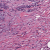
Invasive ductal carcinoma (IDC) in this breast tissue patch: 1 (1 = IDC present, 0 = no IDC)